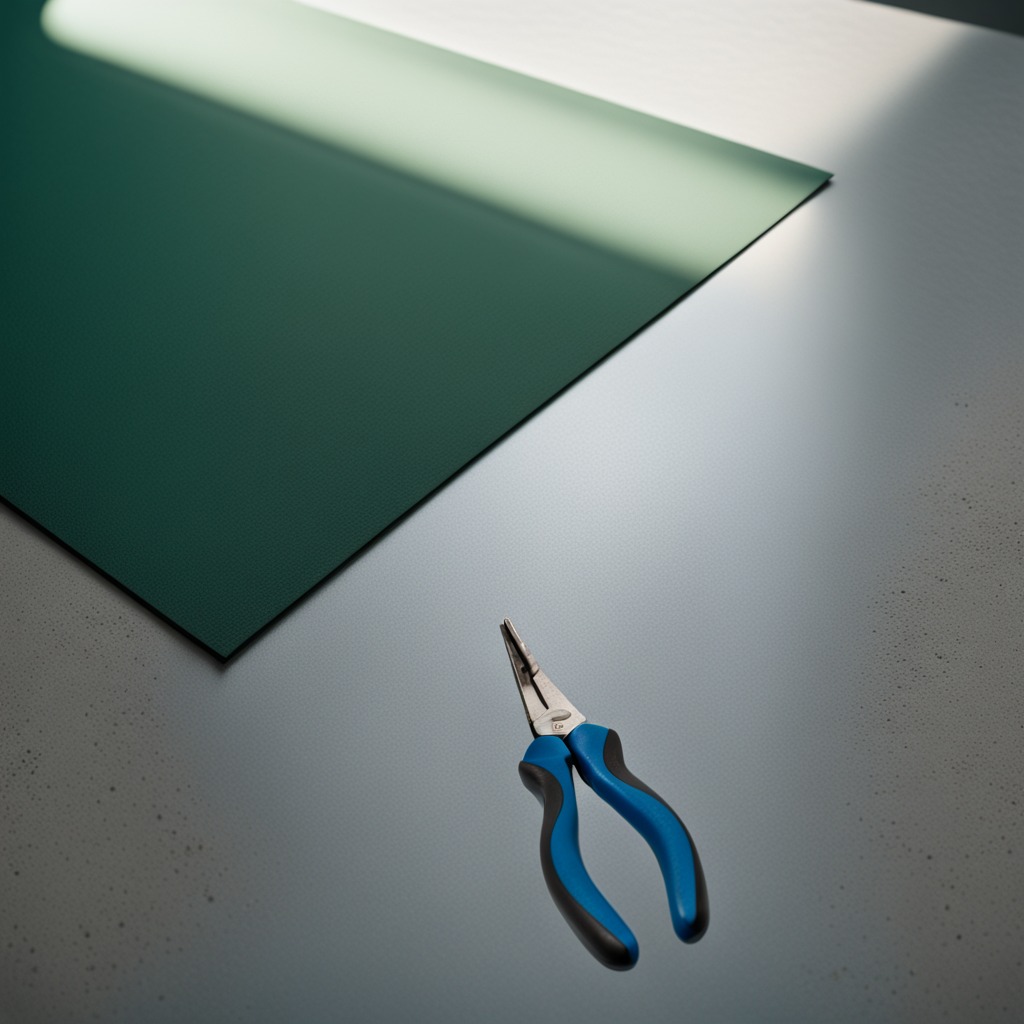
A plier lying on a green rubber mat inside a workshop under bright overhead lighting crisp shadows high clarity worn but beneath the mat